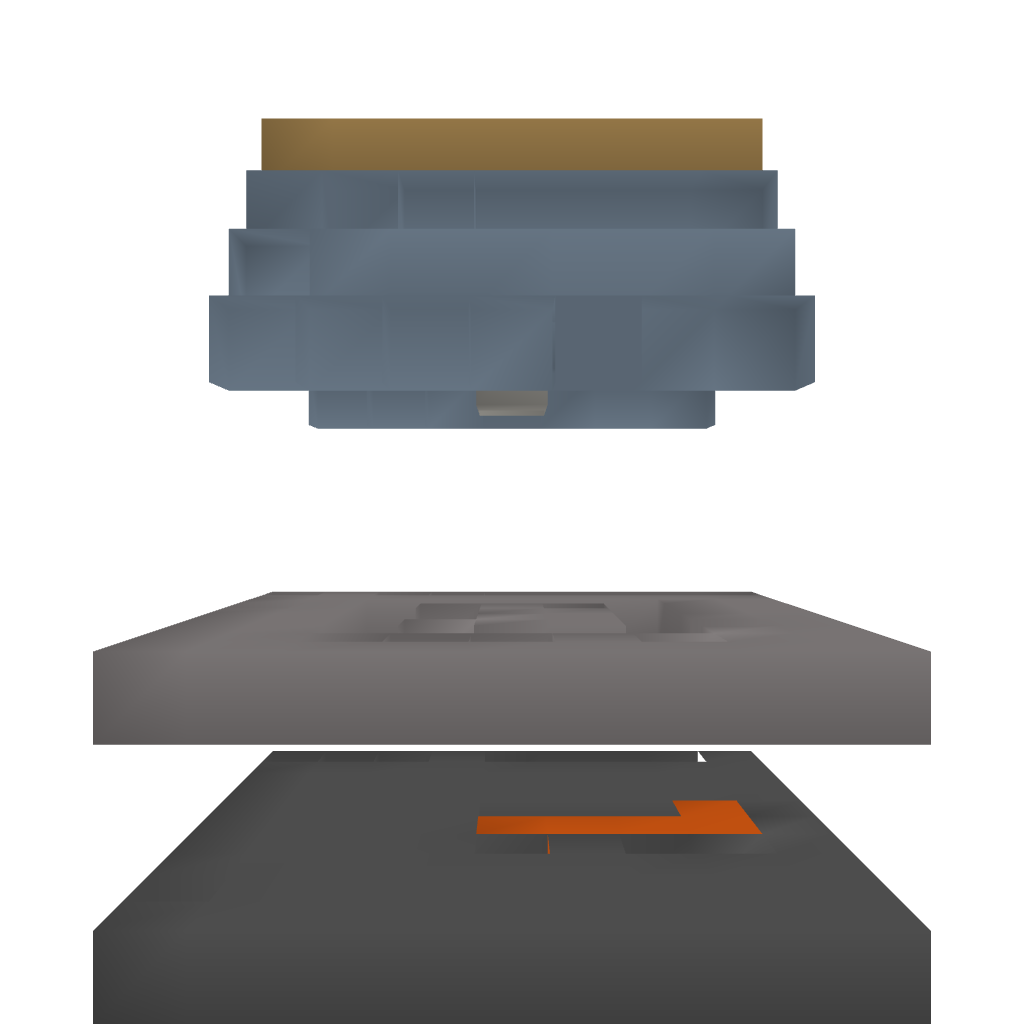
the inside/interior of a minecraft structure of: Trap For Curious!